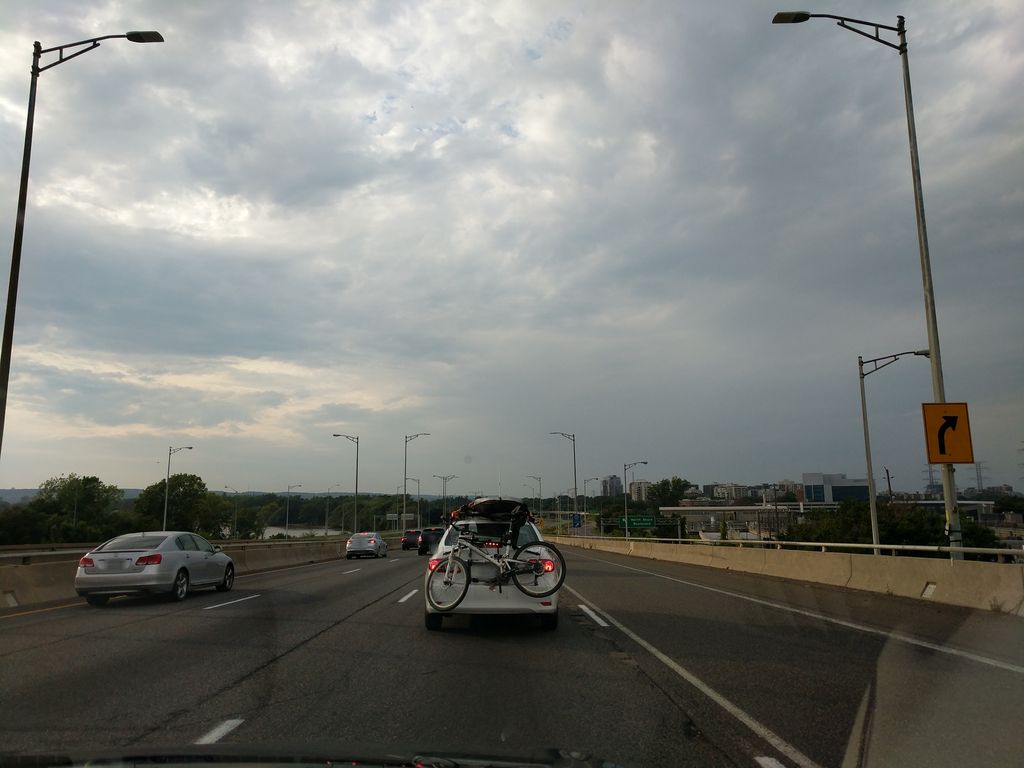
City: hamilton